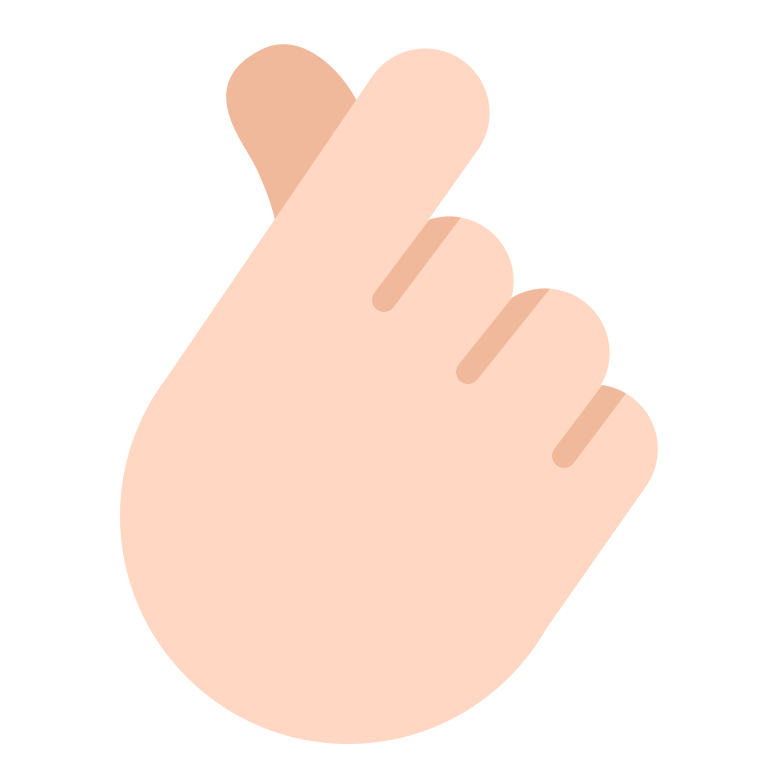
hand with index finger and thumb crossed flat light